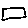
Label: square